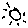
Label: sun